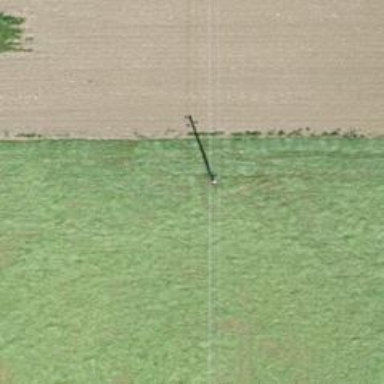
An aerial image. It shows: Minor power line.